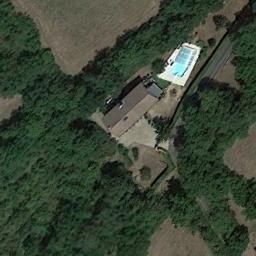
Label: residential